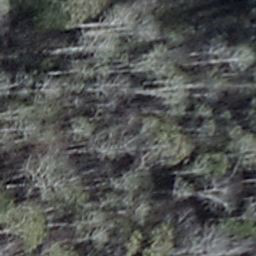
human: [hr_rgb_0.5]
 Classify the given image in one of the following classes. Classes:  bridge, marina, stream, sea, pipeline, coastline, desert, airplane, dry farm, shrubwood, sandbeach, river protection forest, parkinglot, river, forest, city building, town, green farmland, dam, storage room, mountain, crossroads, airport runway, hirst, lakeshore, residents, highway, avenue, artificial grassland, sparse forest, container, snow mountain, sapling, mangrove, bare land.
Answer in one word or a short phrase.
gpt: shrubwood